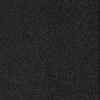
Atmospheric dust classification: dusty